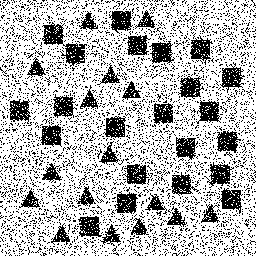
Squares: 22
Triangles: 16
Stars: 0
Total shapes: 38